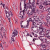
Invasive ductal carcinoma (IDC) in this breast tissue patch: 1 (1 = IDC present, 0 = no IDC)